Interaction volume radius: 5 \u00c5
Interaction volume height: 40 \u00c5
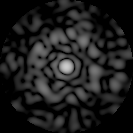
Disorder parameter: 0.8275